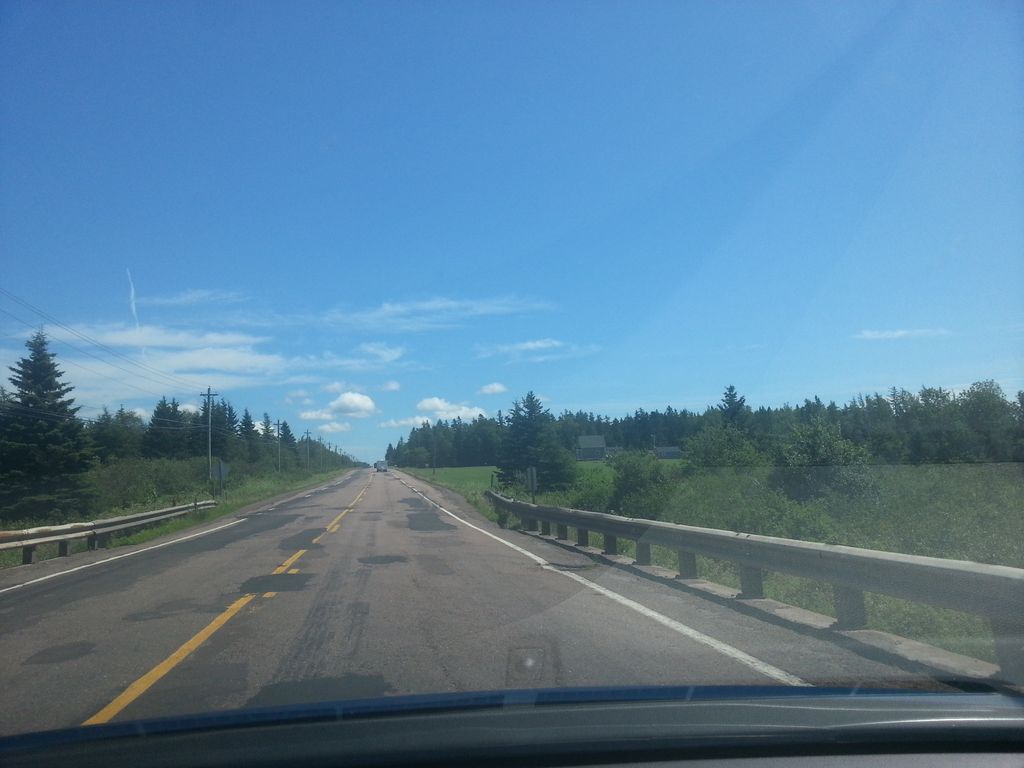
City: charlottetown